Question: I am basically making a auto updating image scroller. When jQuery sends a ajax request and finds out a new image has been uploaded i need this to happen

I can't even begin to get a grip of how i could make this.
Should i make the ajax return the files?
How can i make the sliding work fully with new updates? at the moment i have it working with one image which is hidden and then has a position of left:-36px; so it is hidden ofscreen, then i change it to left:0px; and it slides across while moving the others, and this works great, but how could i make it so it can handle multiple imgs?
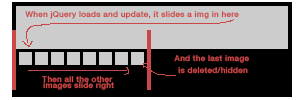
Answer: you can append you new image like that :
'''
$("#slide").append('<img id="newimg"src="image.png" />');
'''
or use before() or after() for define the position of your new image<URL>
with an overflow on #slide in your css.
'''
overflow-y: hidden;
'''